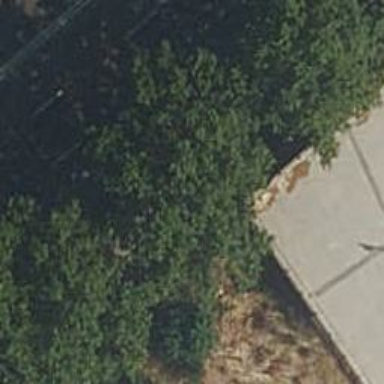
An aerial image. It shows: Retaining wall.